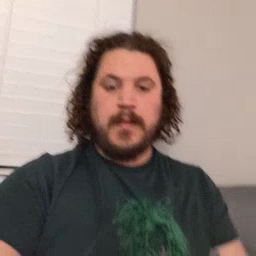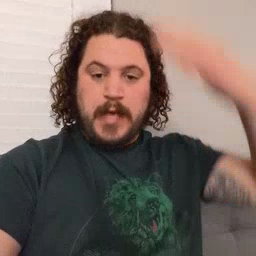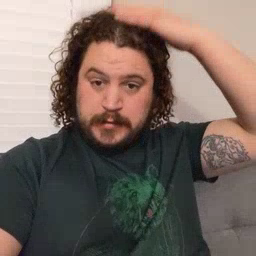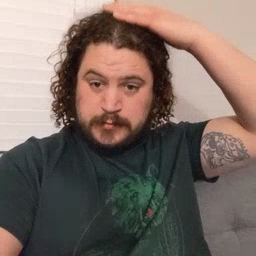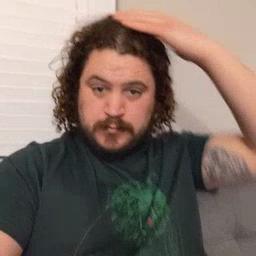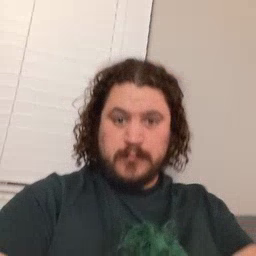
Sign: hat